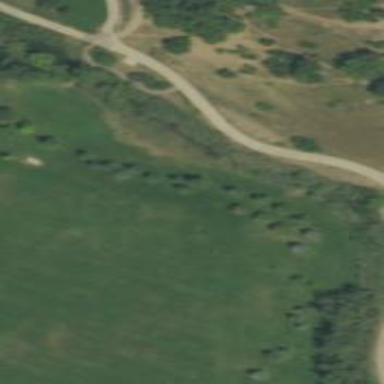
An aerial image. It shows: Disc golf basket.